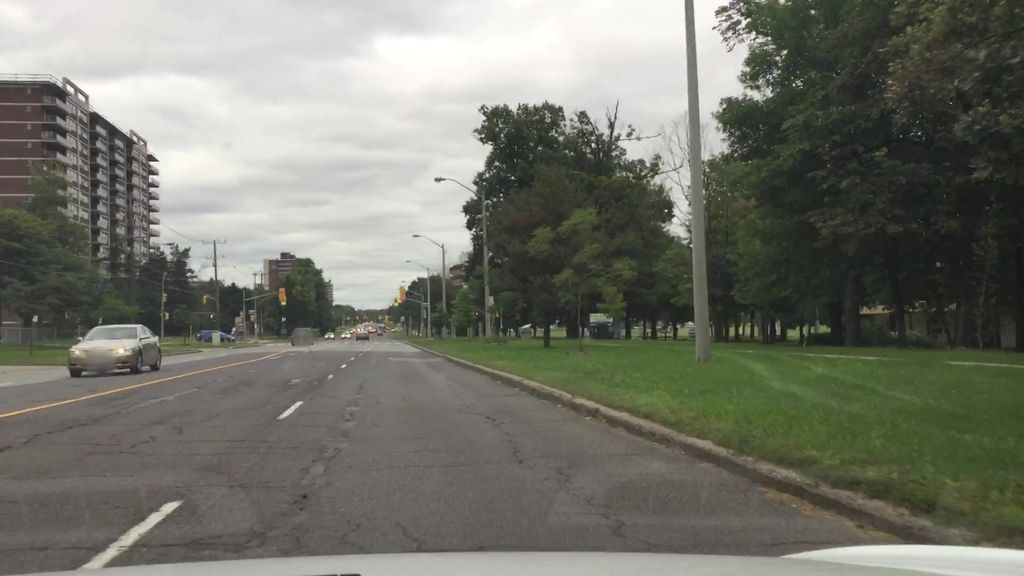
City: toronto